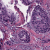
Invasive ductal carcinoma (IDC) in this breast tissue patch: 0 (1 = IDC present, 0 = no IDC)